Question: I have two buttons.
I also have two screens in scrollview that is one is 'UIView' in green color and other is 'UIImage' Apple logo. Both display properly but I just take the screen shot like that.
When I click on registration button then in scrollview display the 'UIView' that is the green view!
And when I click on image button it show the 'UIImageView' that is Apple logo .
i take the screen shot like that the scrollview scroll and the green view is uiview and second behind it is image view that contain the image
'''
//help me
-(IBAction)registrationClick:(id)sender
{
NSLog(@"mayank");
CGRect frame;
frame.origin.x = self.scrollView.frame.size.width * self.pageControl.currentPage;
frame.origin.y = 0;
frame.size = self.scrollView.frame.size;
[self.scrollView scrollRectToVisible:frame animated:YES];
pageControlBeingUsed = YES;
}
'''

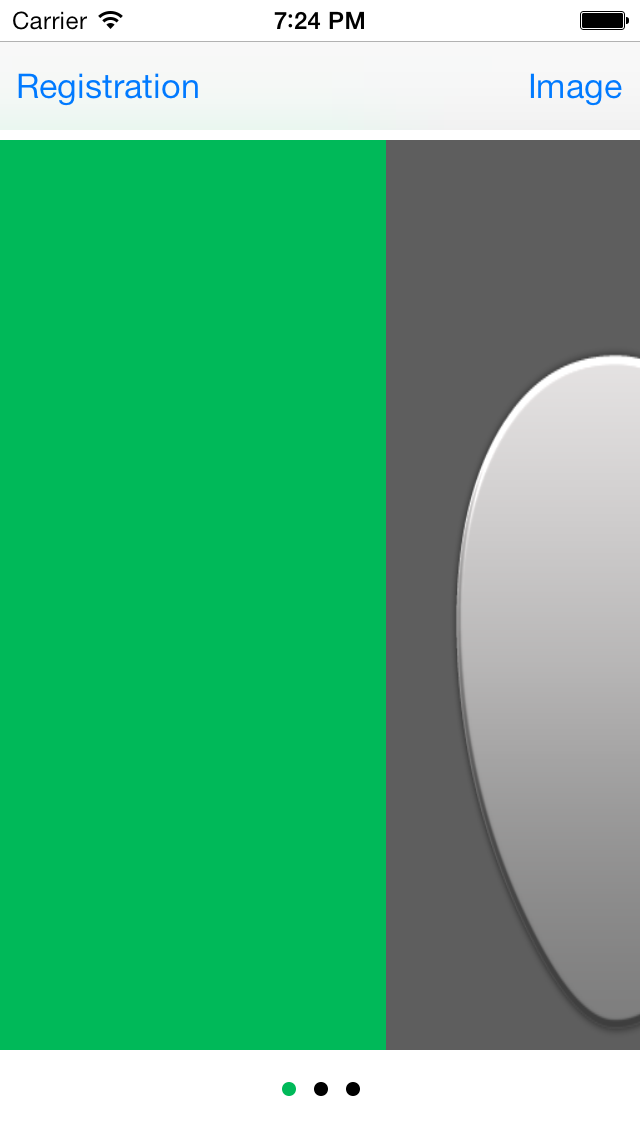
Answer: '''
[self.scrollView setContentOffset:CGPointZero animated:YES];
'''
or if you want to preserve the horizontal scroll position and just reset the vertical position:
'''
[self.scrollView setContentOffset:CGPointMake(self.scrollView.contentOffset.x, 0)
animated:YES];
'''